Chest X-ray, AP view. Patient: 9 years old, sex F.
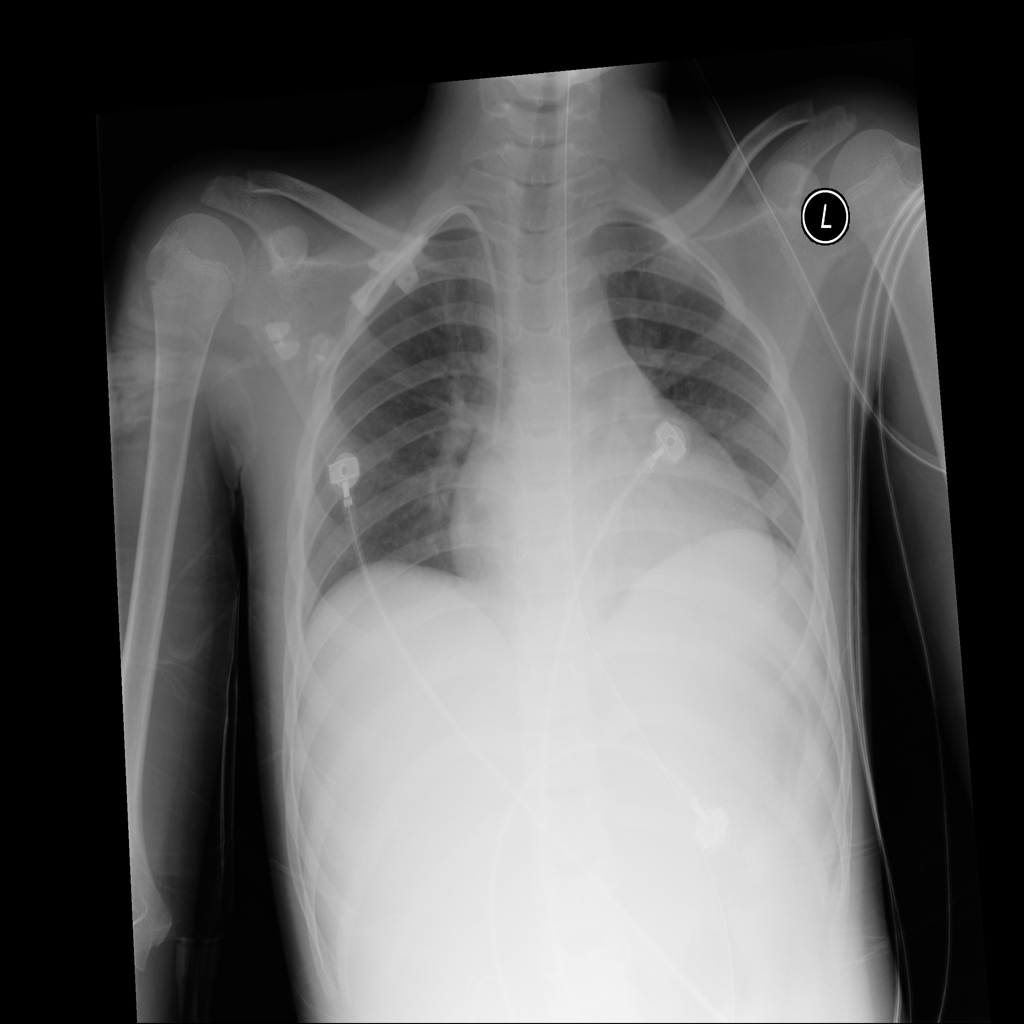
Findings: No Finding